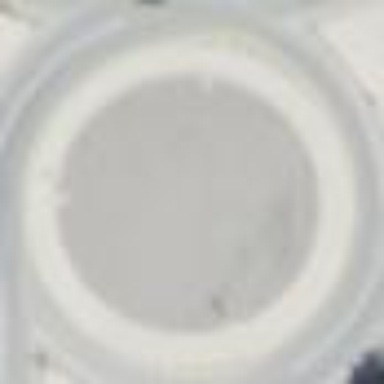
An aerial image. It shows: Roundabout at primary highway.